Platform: macOS
Application: Chrome
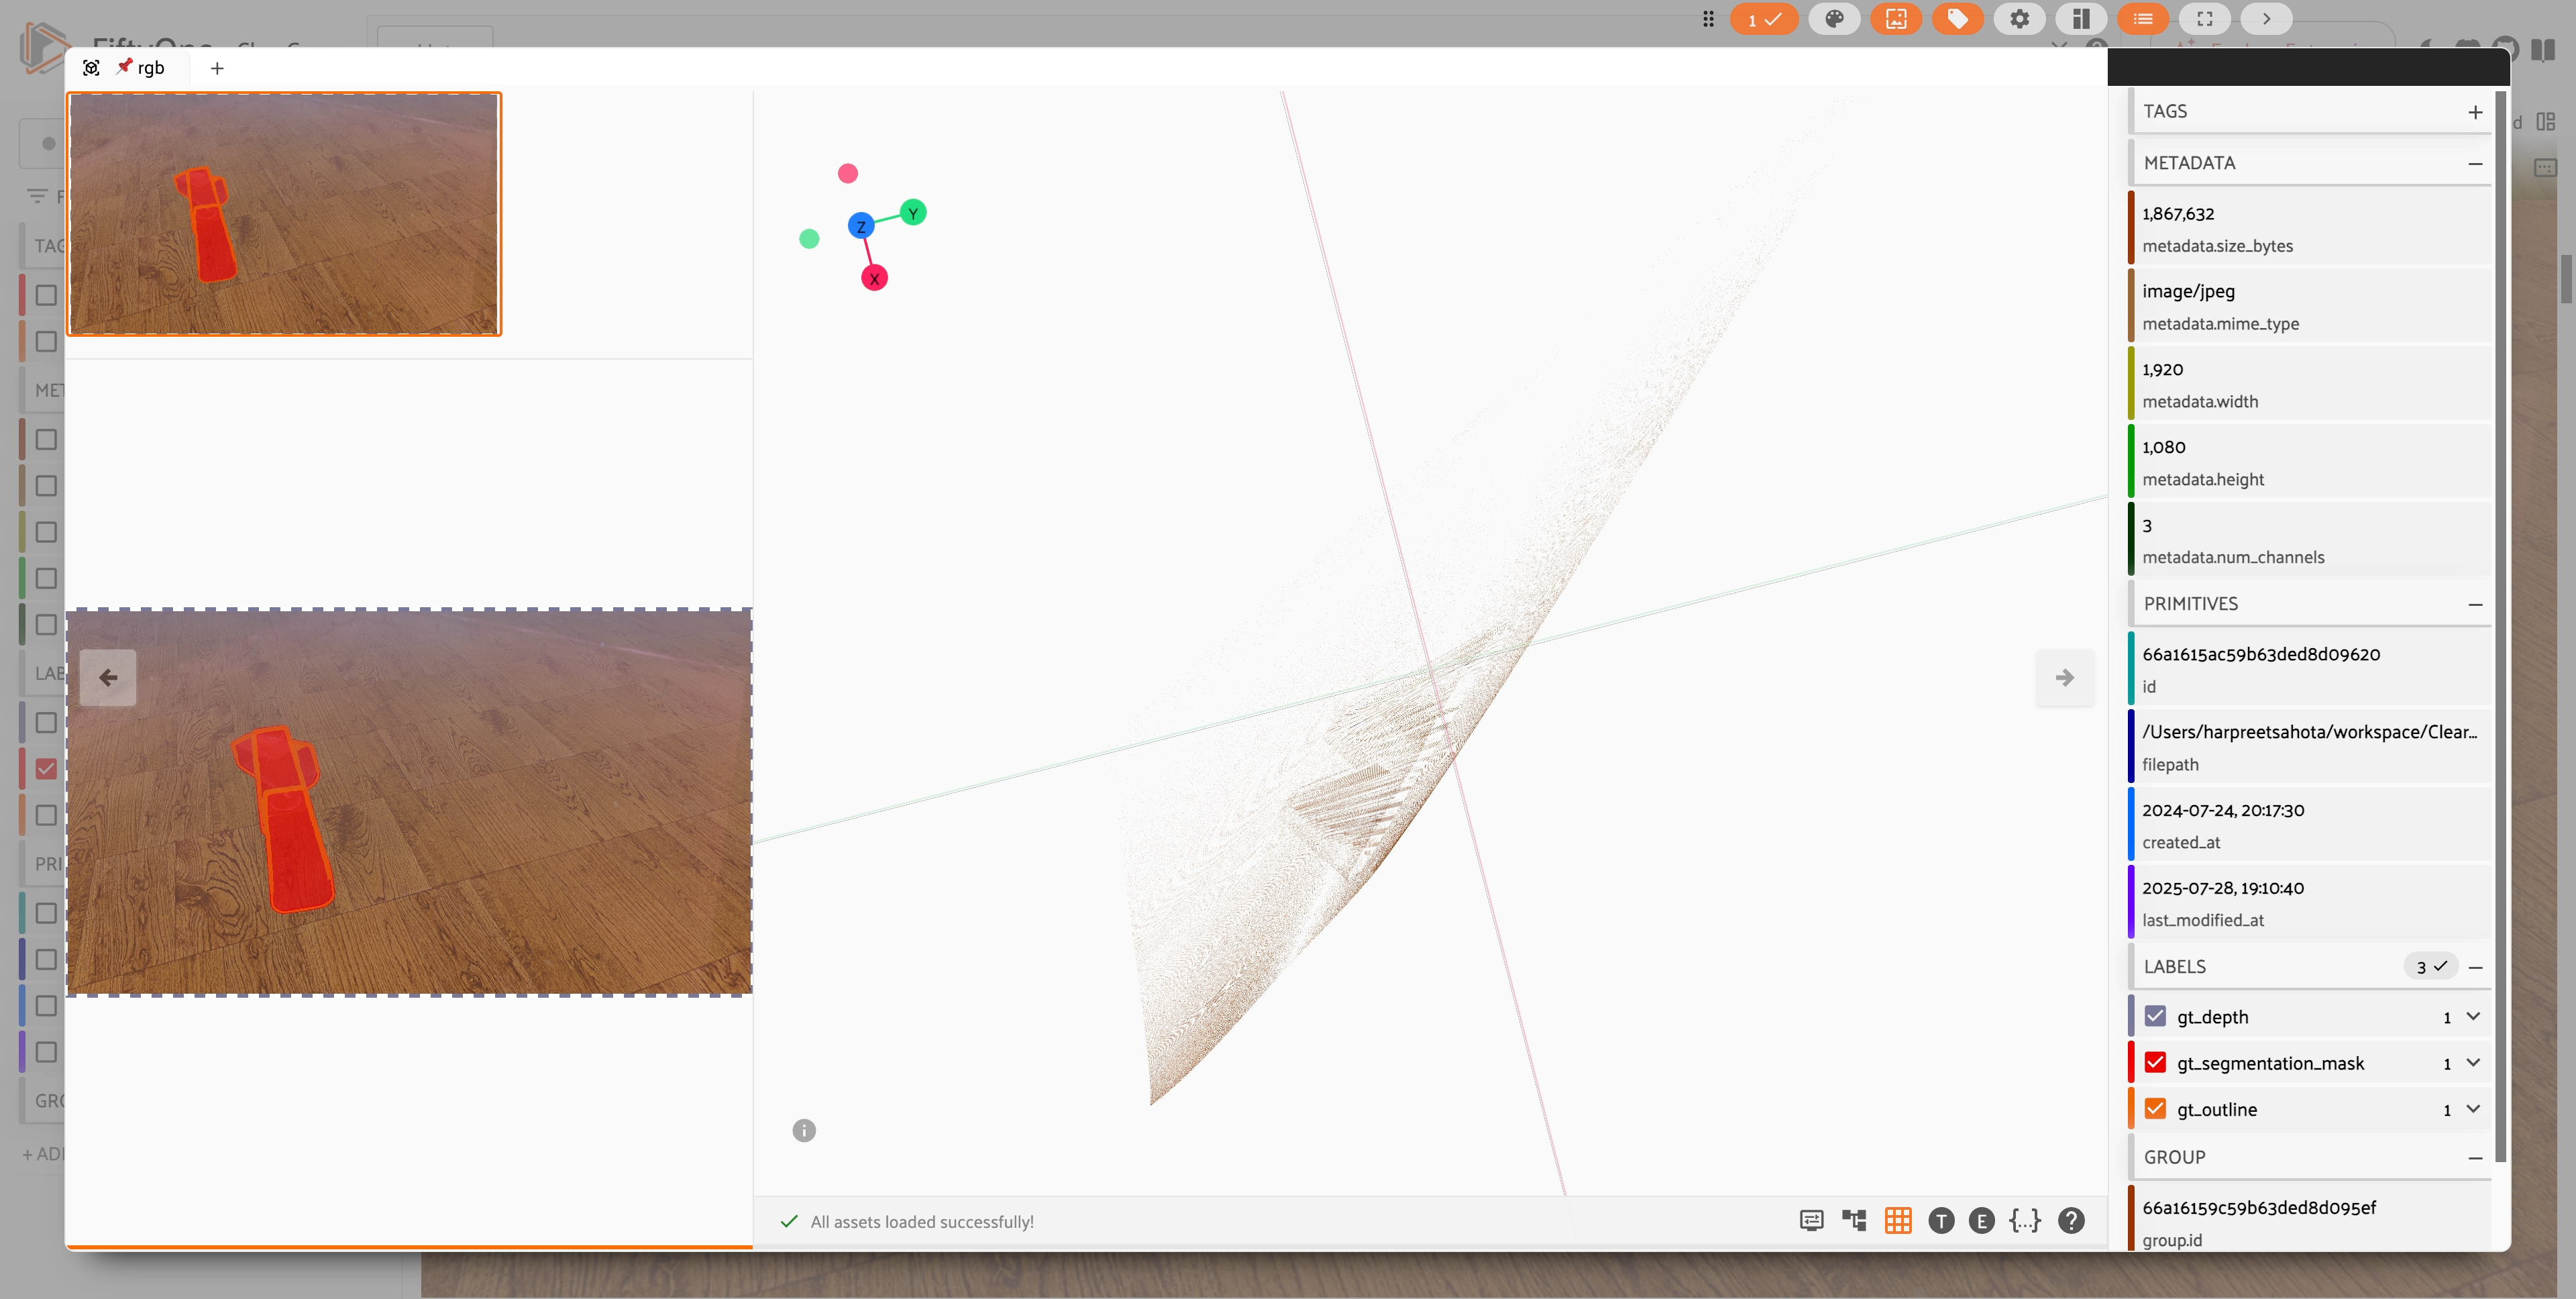
task_description: Expand the tags group in the sidebar of this modal
action_type: click
element_info: Icon

task_description: Minimize the metadata group in the sidebar of this modal
action_type: click
element_info: Icon

task_description: Minimize the primitives group in the sidebar of this modal
action_type: click
element_info: Icon

task_description: Hide the sidebar from the modal
action_type: click
element_info: Icon

task_description: Enter full screen mode
action_type: click
element_info: Icon

task_description: Managed the selected samples
action_type: click
element_info: Icon

task_description: Clear the gt_depth label from being displayed on this sample in the modal
action_type: click
element_info: Checkbox

task_description: Clear the gt_segmentation_mask label from being displayed on this sample in the modal
action_type: click
element_info: Checkbox

task_description: Clear the gt_outline label from being displayed on this sample in the modal
action_type: click
element_info: Checkbox

task_description: Show filter options for the gt_depth field for this sample
action_type: click
element_info: Icon

task_description: Show filter options for the gt_segmentation_mask field for this sample
action_type: click
element_info: Icon

task_description: Show filter options for the gt_outline field for this sample
action_type: click
element_info: Icon
task_description: Open rendering preferences menu for this sample
action_type: click
element_info: Icon

task_description: Toggle JSON view
action_type: click
element_info: Icon

task_description: Open samples panel menu
action_type: click
element_info: Icon

task_description: Reset camera to top-down view
action_type: click
element_info: Icon

task_description: Reset camera to ego view
action_type: click
element_info: Icon

task_description: Toggle fo3d JSON view
action_type: click
element_info: Icon

task_description: Identify the current active group slice
action_type: hover
element_info: Text

task_description: What is the size in bytes of this sample?
action_type: hover
element_info: Text

task_description: What is the mim
action_type: hover
element_info: Text

task_description: What is the value of metadata.width for this sample?
action_type: hover
element_info: Text

task_description: What is the value of metadata.height for this sample?
action_type: hover
element_info: Text

task_description: What is the value of metadata.num_channels for this sample
action_type: hover
element_info: Text

task_description: When was this sample created?
action_type: hover
element_info: Text

task_description: When was this sample last modified?
action_type: hover
element_info: Text

task_description: Locate the actions row toolbar
action_type: hover
element_info: Menu Item